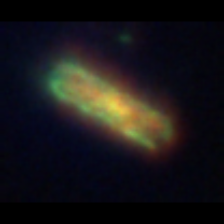
Taxon: Pennate
Group: Diatoms